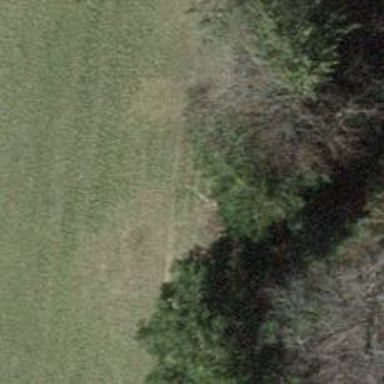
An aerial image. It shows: Grassy path.